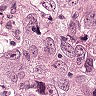
Metastatic tissue present: yes